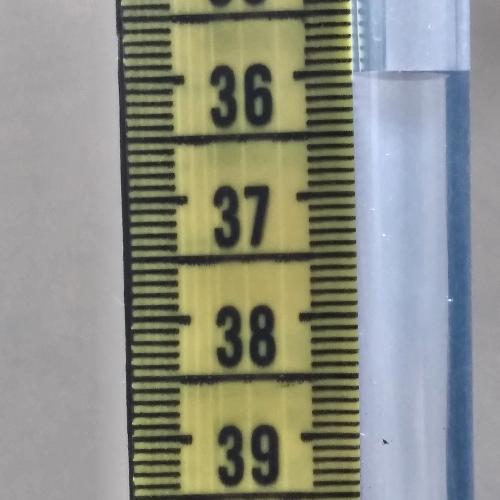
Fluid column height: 36.0 cm